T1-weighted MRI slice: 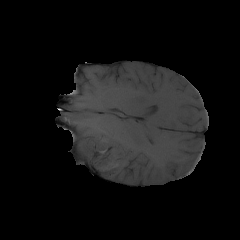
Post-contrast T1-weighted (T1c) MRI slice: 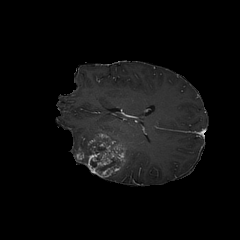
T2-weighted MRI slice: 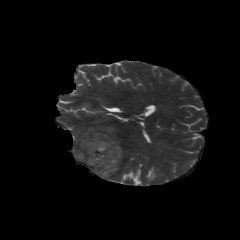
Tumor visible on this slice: yes